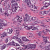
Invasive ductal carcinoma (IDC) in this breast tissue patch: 1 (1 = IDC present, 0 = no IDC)